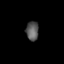
Tissue: skin
Cell type: Epithelial cells
Senescence score: 0.6822
Nuclear area (px): 238
Mean DAPI intensity: 87.34